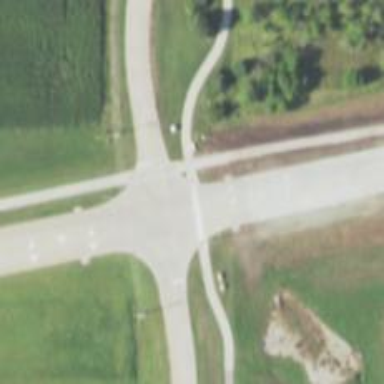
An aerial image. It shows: Marked crossing with line markings.